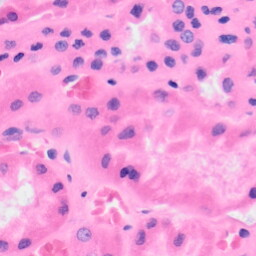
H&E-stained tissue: Kidney